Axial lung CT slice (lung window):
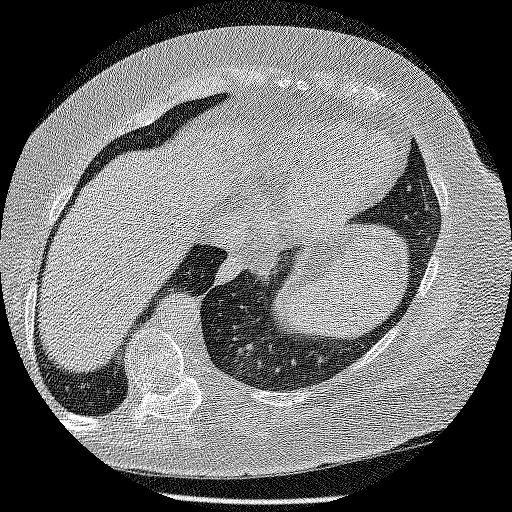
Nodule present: no